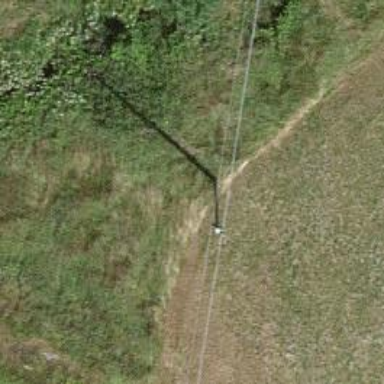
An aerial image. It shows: Utility pole in the area.